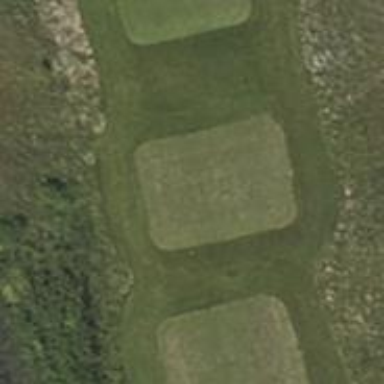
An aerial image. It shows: Golf tee.